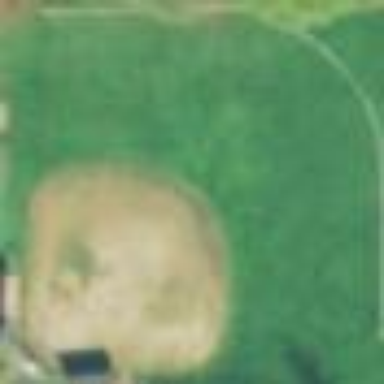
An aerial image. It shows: Baseball pitch for leisure land.